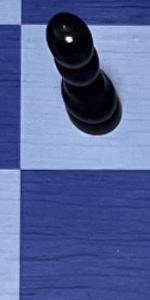
Label: Empty